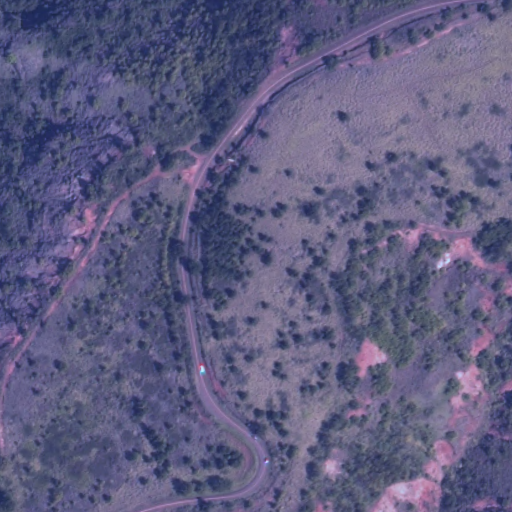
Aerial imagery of ridge(s) in Hawaii named Puehu Ridge containing only unknown